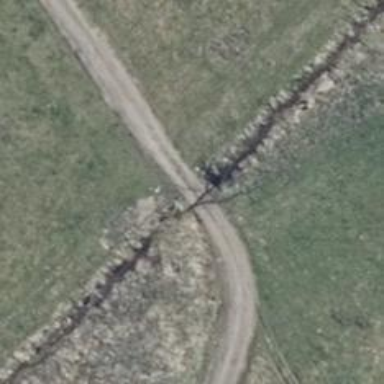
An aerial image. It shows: Track with grade5 tracktype.